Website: bh-photo
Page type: store-pickup
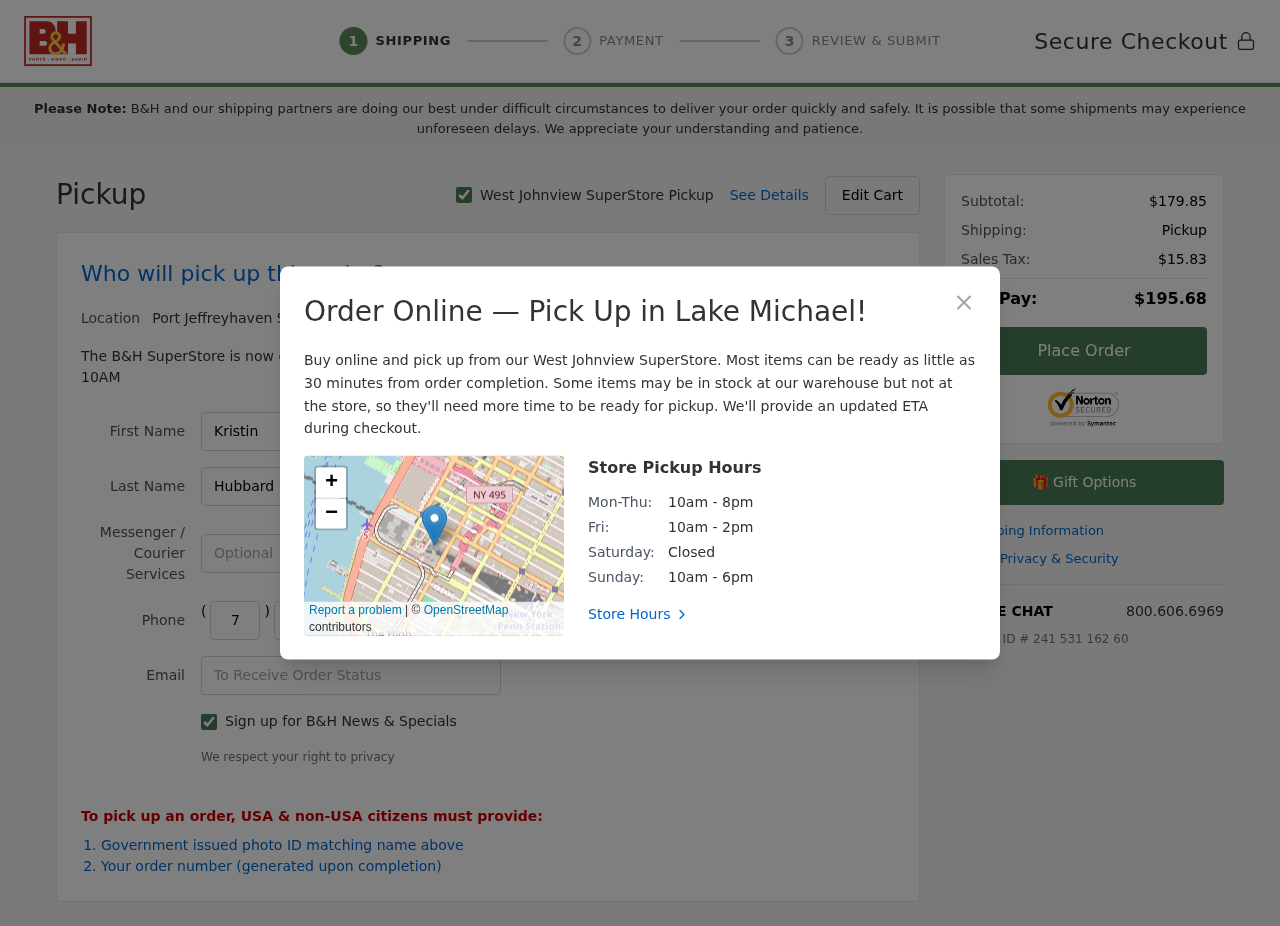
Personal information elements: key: PII_CITY
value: West Johnview
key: PII_CITY2
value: Port Jeffreyhaven
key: PII_CITY3
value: Lake Michael
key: PII_EMAIL
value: kristinhubbard@yahoo.com
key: PII_FIRSTNAME
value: Kristin
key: PII_LASTNAME
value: Hubbard
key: PII_PHONE_AREA
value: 784
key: PII_PHONE_PREFIX
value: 253
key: PII_PHONE_SUFFIX
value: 8350
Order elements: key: ORDER_SUBTOTAL
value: $179.85
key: ORDER_TAX
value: $15.83
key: ORDER_TOTAL
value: $195.68
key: ORDER_ID
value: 241 531 162 60